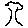
Label: tree